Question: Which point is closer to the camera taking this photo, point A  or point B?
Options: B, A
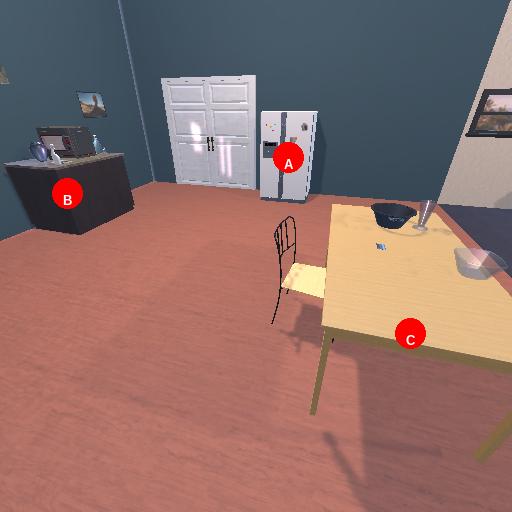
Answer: B